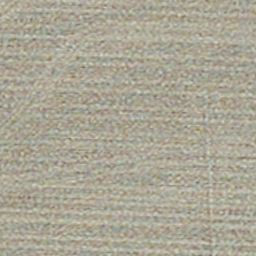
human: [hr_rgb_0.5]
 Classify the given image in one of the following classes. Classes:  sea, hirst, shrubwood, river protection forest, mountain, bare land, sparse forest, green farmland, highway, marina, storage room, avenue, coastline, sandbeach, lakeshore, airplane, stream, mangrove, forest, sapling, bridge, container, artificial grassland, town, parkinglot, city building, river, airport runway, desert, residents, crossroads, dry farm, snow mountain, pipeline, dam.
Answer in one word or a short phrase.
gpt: dry farm